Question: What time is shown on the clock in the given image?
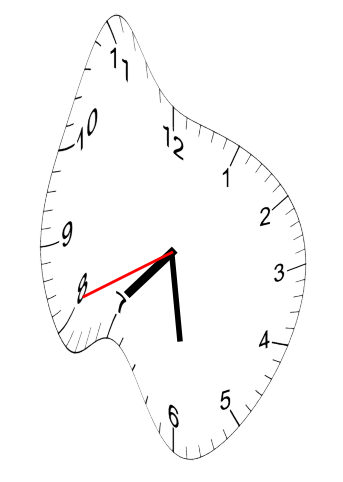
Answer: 07:28:41